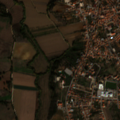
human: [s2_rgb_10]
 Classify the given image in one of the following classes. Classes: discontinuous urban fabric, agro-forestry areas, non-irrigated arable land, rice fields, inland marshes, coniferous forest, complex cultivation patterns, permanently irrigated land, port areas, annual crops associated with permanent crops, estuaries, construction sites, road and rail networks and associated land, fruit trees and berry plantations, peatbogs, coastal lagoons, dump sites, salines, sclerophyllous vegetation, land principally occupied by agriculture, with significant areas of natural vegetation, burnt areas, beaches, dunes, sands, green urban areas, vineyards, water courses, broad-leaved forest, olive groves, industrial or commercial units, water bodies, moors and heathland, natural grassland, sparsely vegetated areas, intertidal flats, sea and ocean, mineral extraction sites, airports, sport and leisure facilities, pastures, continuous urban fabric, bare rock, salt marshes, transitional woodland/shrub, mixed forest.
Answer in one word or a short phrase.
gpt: continuous urban fabric, discontinuous urban fabric, permanently irrigated land, complex cultivation patterns